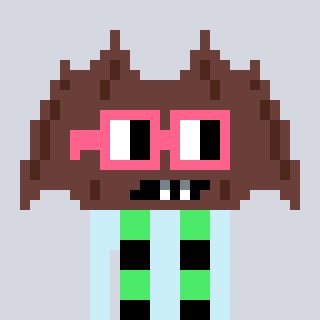
a pixel art character with square pink glasses, a bat-shaped head and a cold-colored body on a cool background